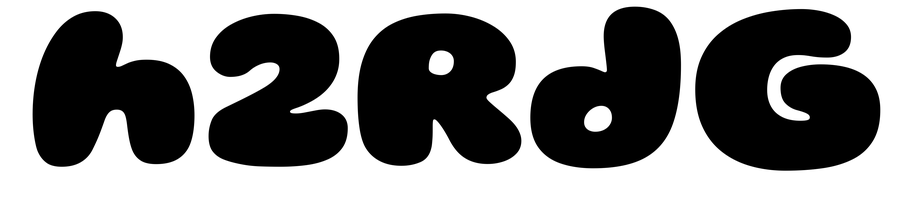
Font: Gluten_Black